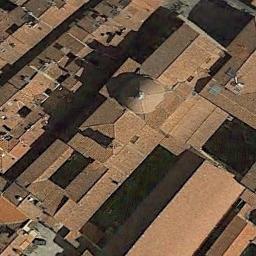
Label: church